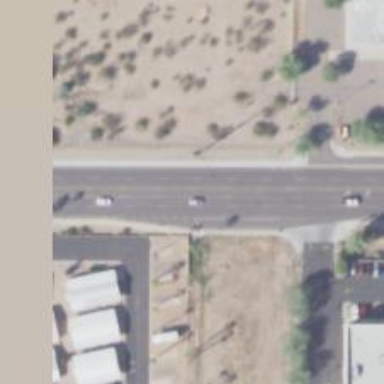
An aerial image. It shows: Secondary road with asphalt surface. There is sidewalk on the left side.